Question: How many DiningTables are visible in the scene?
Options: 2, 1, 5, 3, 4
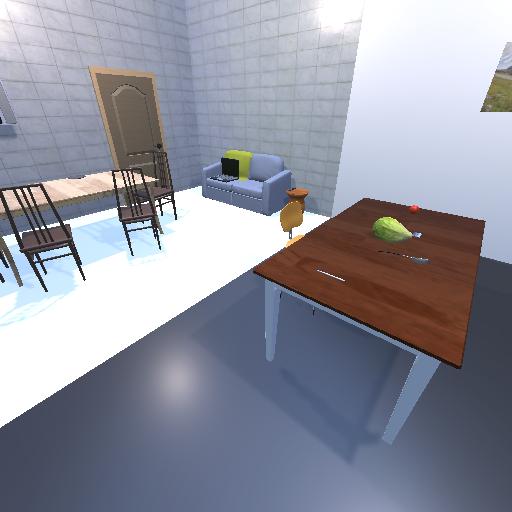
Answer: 2